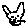
Label: cat